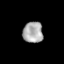
Tissue: prostate
Cell type: T cells
Senescence score: 0.7302
Nuclear area (px): 414
Mean DAPI intensity: 170.886